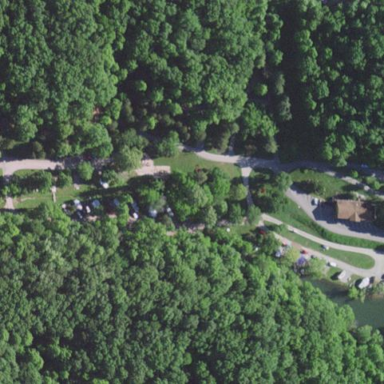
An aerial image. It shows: Campsite for tourism.